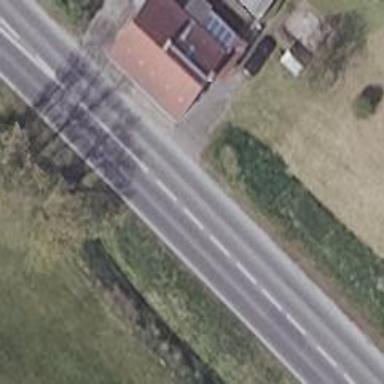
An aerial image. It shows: Primary road with asphalt surface.